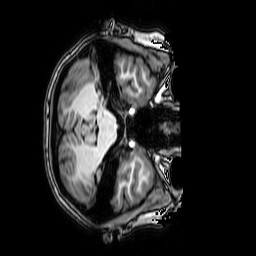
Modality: T1w
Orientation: axial
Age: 14
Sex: female
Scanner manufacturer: philips
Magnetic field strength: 3 T
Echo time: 0.0038 s